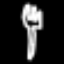
Label: fork